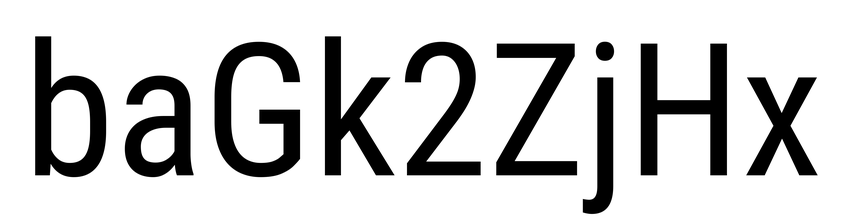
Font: Roboto_Condensed_Regular